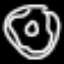
Label: donut